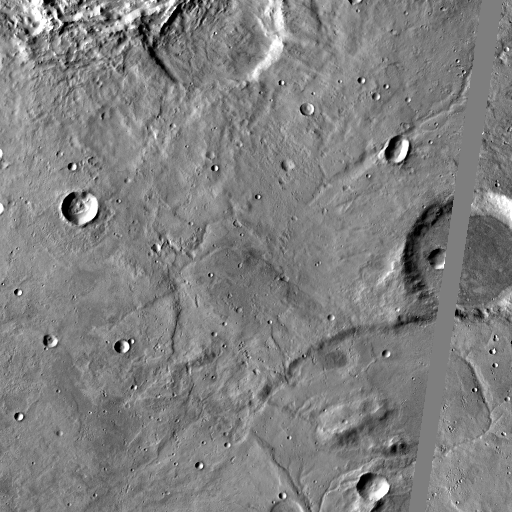
Crater classes present: Background, Other, Buried, Secondary